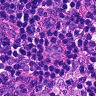
Metastatic tissue present: no